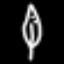
Label: leaf